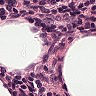
Metastatic tissue present: no